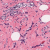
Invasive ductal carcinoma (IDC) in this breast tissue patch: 1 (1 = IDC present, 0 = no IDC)